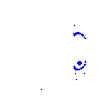
Particle: kaon